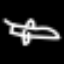
Label: airplane